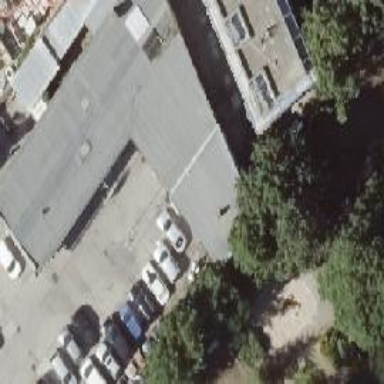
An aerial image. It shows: Industrial building with flat roof.